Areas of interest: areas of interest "Civil Aviation Hospital Emergency Center"
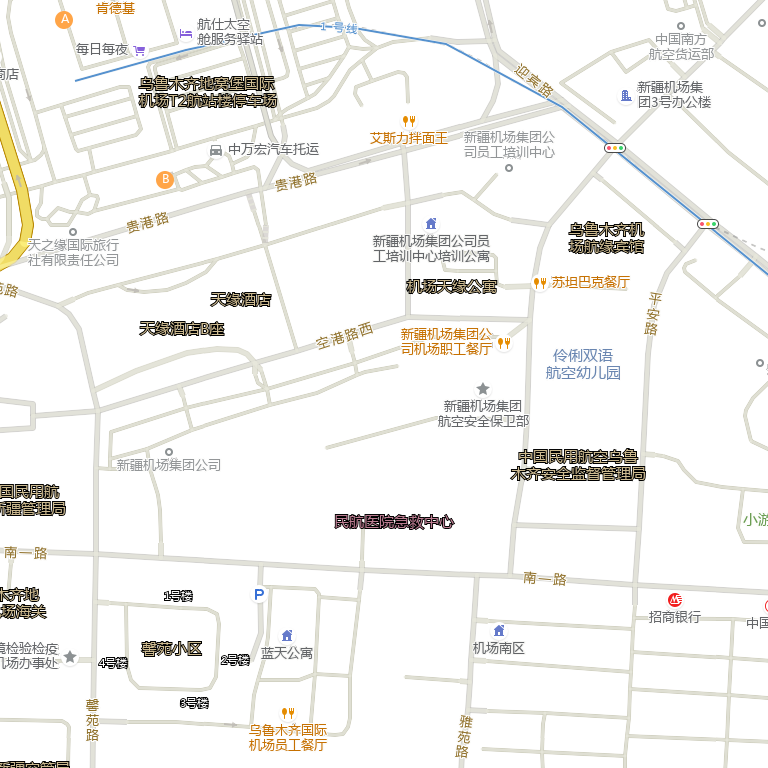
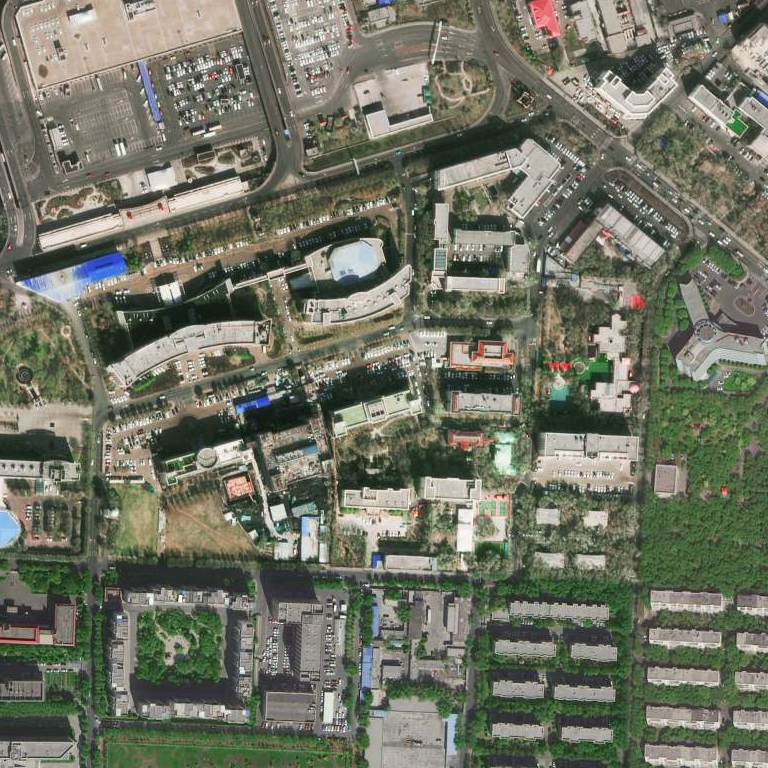